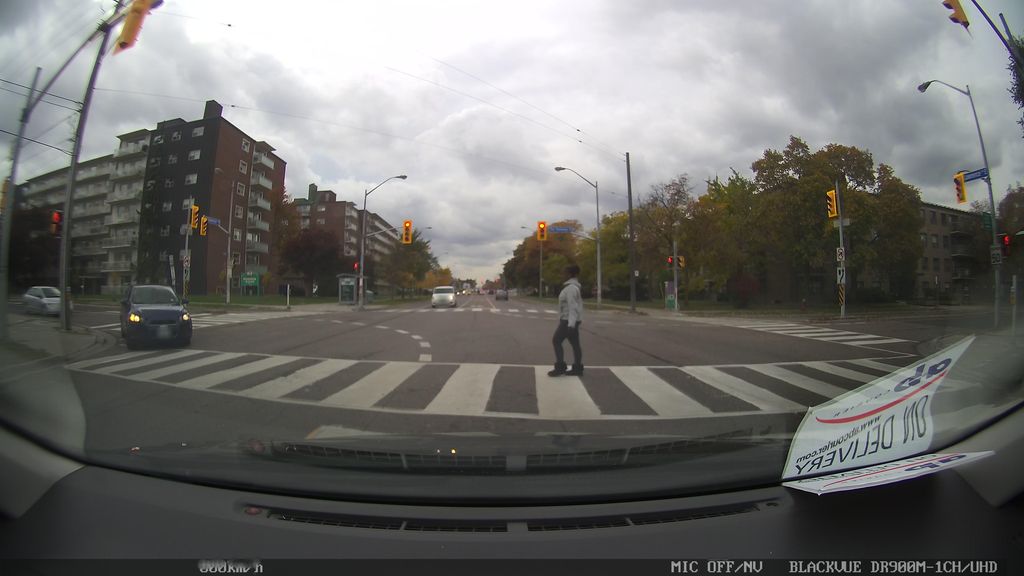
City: toronto